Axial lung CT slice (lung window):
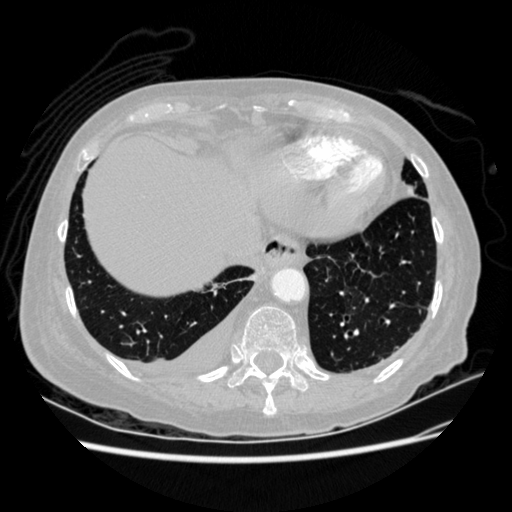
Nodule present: no